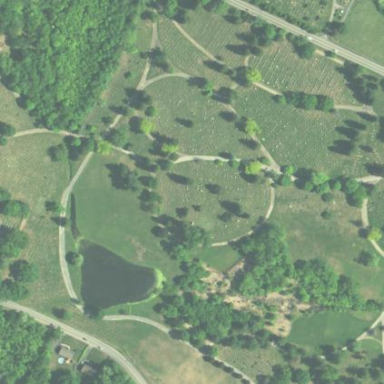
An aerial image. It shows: Cemetery.